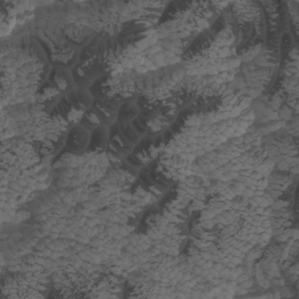
Label: non_frost